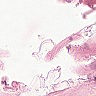
Metastatic tissue present: no